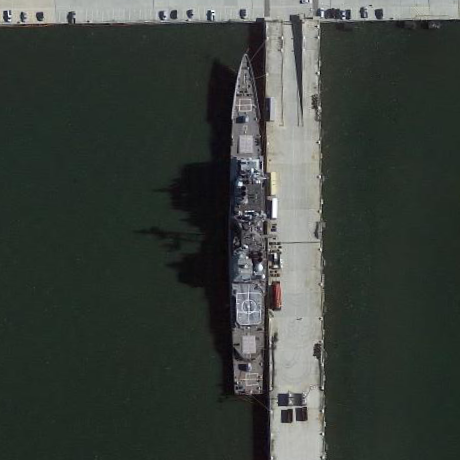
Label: cruiser